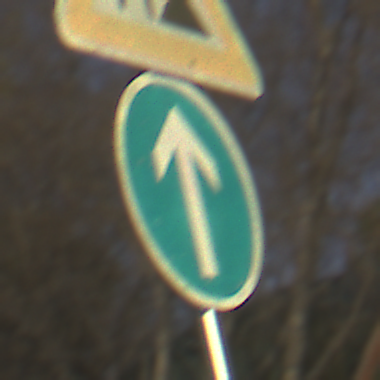
Verkehrszeichen: VorgeschriebeneFahrtrichtungGeradeaus
Zusatzzeichen oben: Arbeitsstelle
Umgebung: Outdoor, Nature
Tageszeit: SunriseSunset
Wetter: Clear
Licht: Natural
Jahreszeit: NotSpecified
Kontrast: HighContrast